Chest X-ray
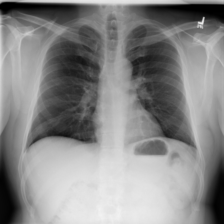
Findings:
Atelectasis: negative
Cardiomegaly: negative
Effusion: negative
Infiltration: negative
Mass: negative
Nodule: negative
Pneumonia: negative
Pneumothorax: negative
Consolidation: negative
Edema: negative
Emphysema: negative
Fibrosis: negative
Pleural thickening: negative
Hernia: negative